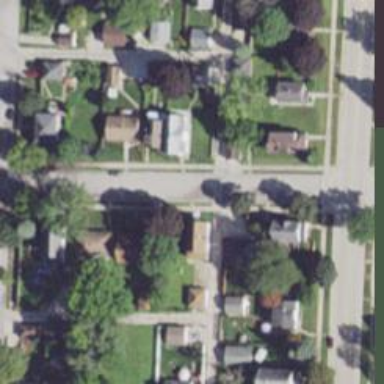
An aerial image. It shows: Alleyway designated as service road.